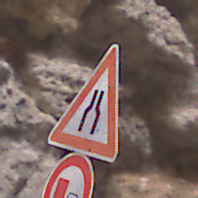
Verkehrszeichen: VerengteFahrbahn
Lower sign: UeberholverbotKraftfahrzeuge
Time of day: Midday
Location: Outdoor (Urban)
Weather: PartlyCloudy
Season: NotSpecified
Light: Natural